Interaction volume radius: 5 \u00c5
Interaction volume height: 40 \u00c5
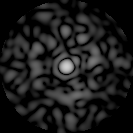
Disorder parameter: 0.8406